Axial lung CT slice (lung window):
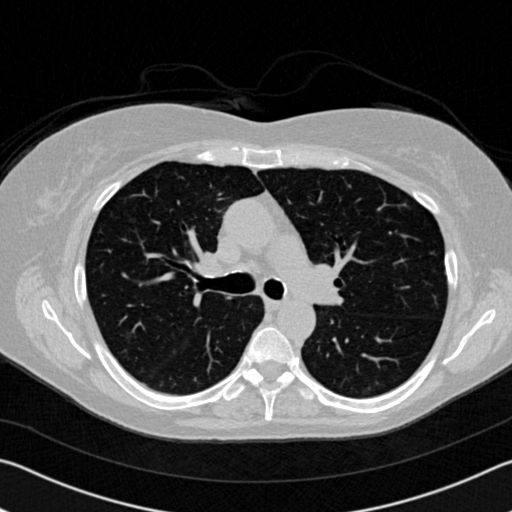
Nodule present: no